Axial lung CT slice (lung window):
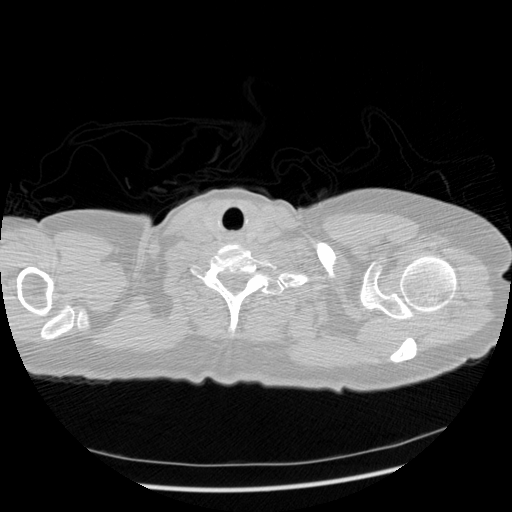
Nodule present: no